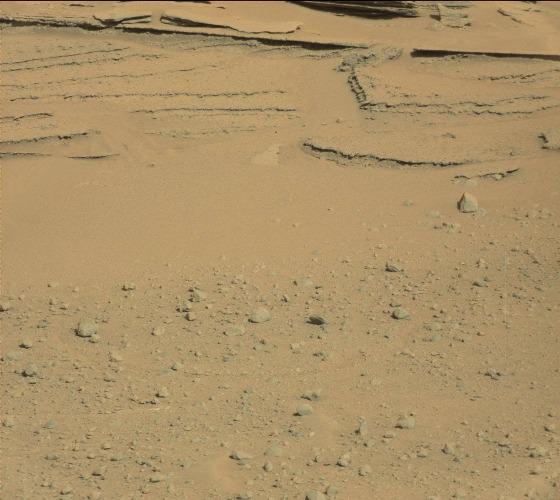
Terrain classes present: Bedrock, Gravel / Sand / Soil, Rock, Shadow